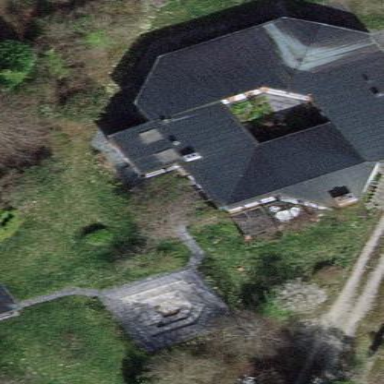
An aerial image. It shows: Garden enclosed by fence.